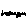
Label: hexagon